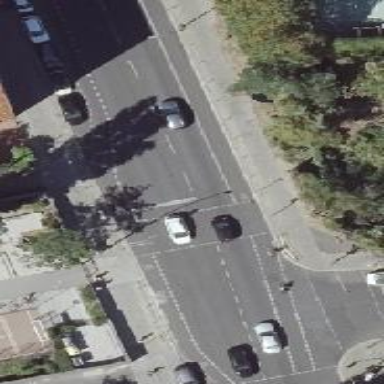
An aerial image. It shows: Secondary road with asphalt surface and sidewalks on both sides. There is lane for cyclists on both sides of the road.